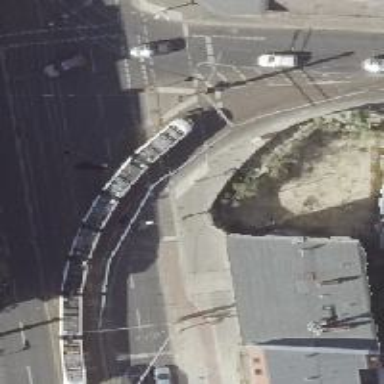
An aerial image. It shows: Tram crossing with traffic signals.